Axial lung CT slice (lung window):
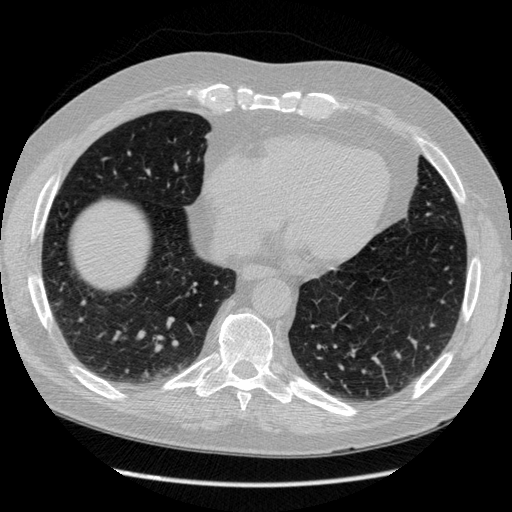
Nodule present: no